Interaction volume radius: 5 \u00c5
Interaction volume height: 20 \u00c5
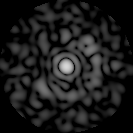
Disorder parameter: 0.7674